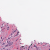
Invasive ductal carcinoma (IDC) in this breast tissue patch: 1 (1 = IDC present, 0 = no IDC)